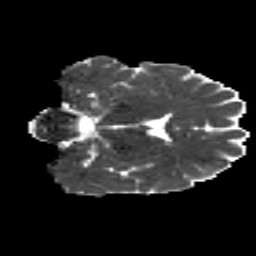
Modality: MD
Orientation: coronal
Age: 23
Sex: male
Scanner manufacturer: siemens
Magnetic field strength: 3 T
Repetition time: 8.8 s
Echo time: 0.085 s